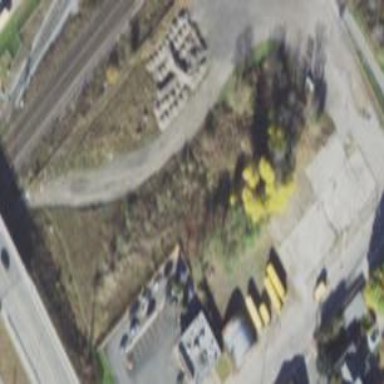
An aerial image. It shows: Brownfield site.